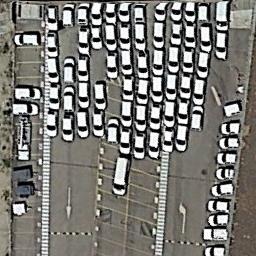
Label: parking_lot